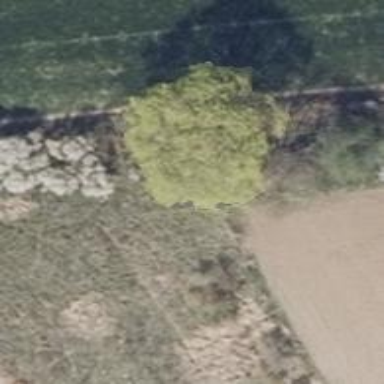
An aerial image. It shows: Deciduous tree with broadleaved leaves.